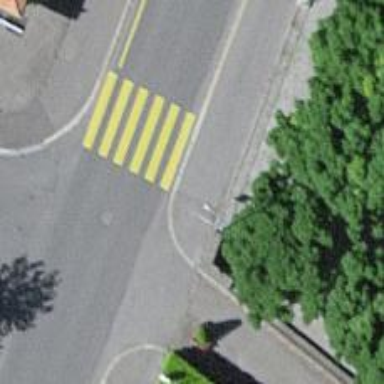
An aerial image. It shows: Uncontrolled footway crossing with markings.